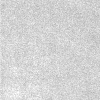
Atmospheric dust classification: dusty